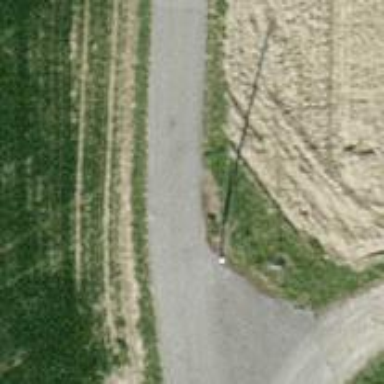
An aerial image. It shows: Minor power line.